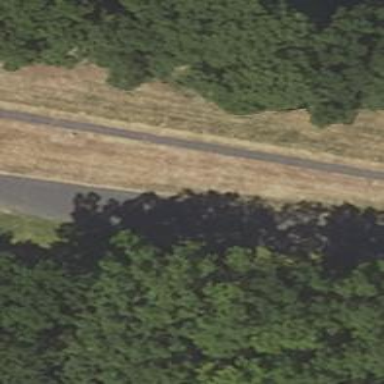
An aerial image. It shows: Passing place on the road.